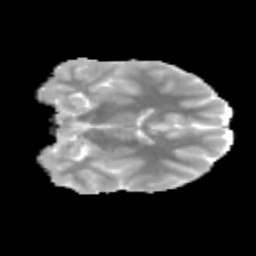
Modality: MD
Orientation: coronal
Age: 10
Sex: male
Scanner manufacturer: siemens
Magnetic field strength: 3 T
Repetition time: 3.8 s
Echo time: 0.07 s